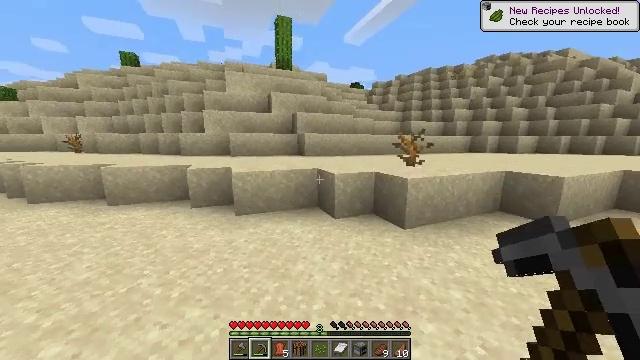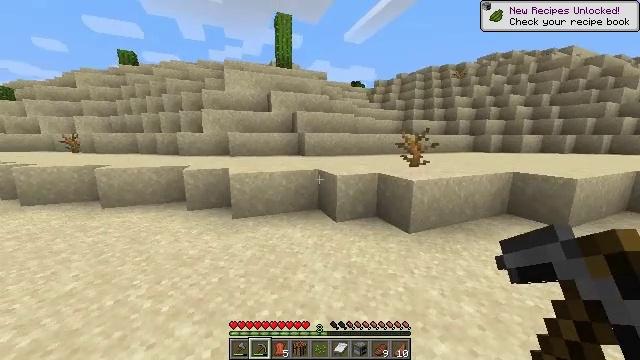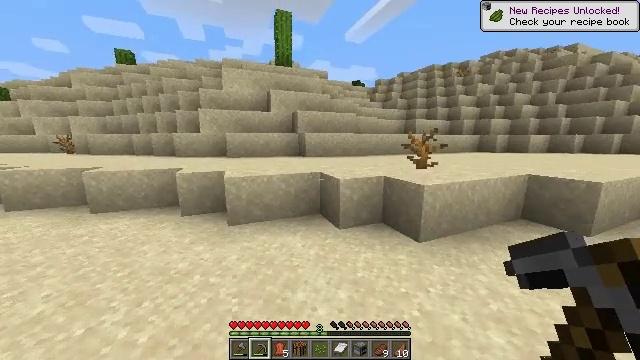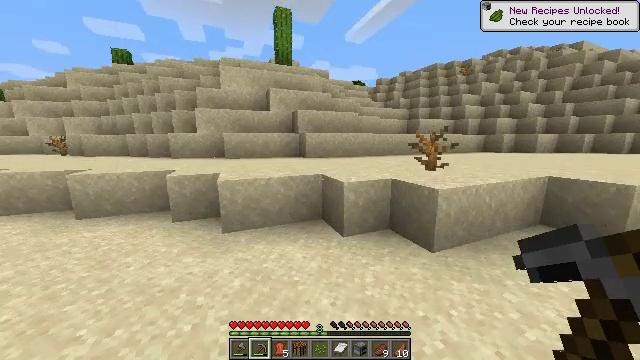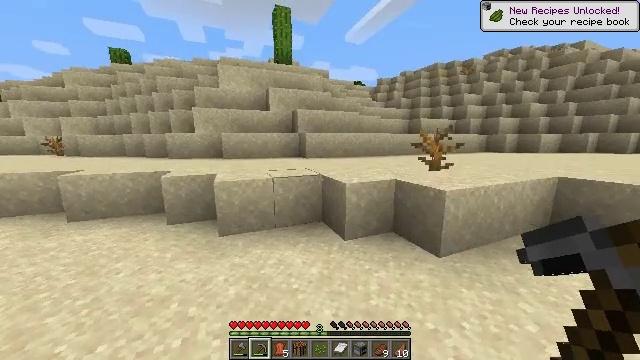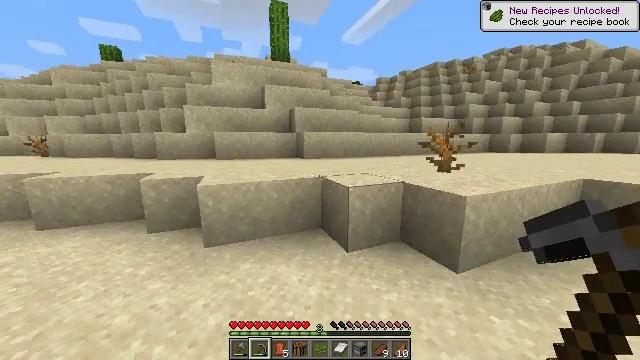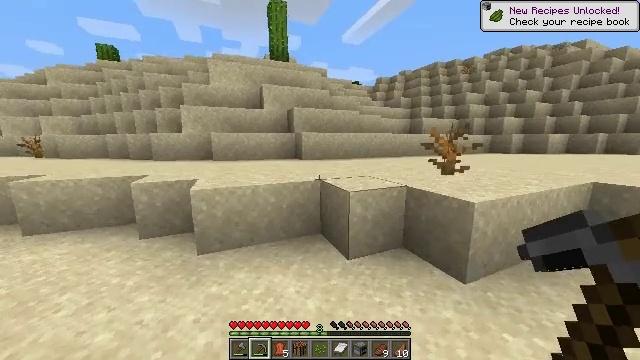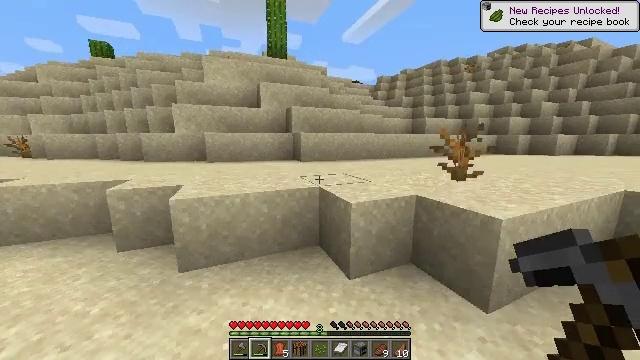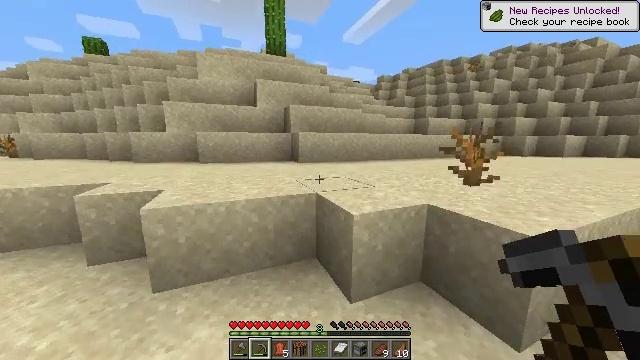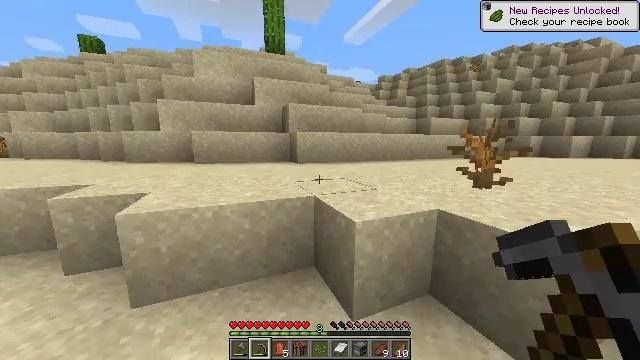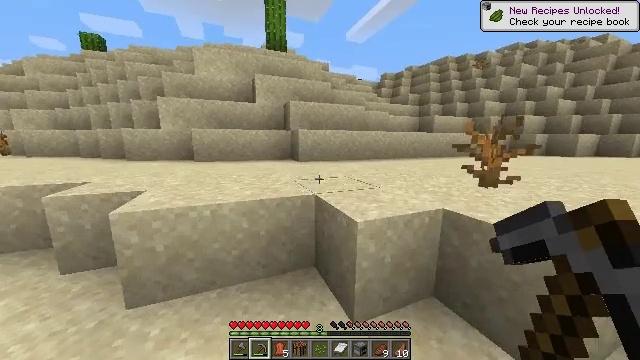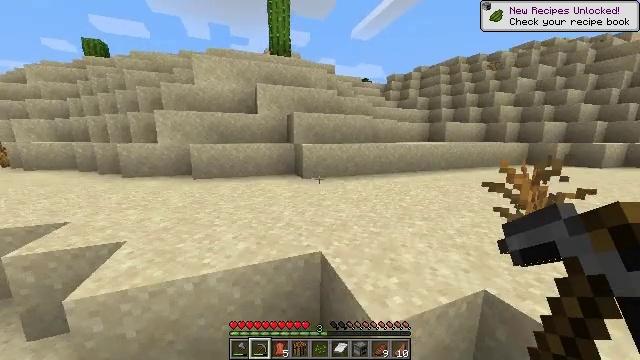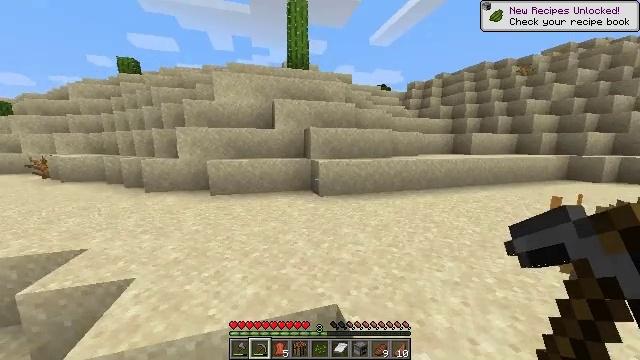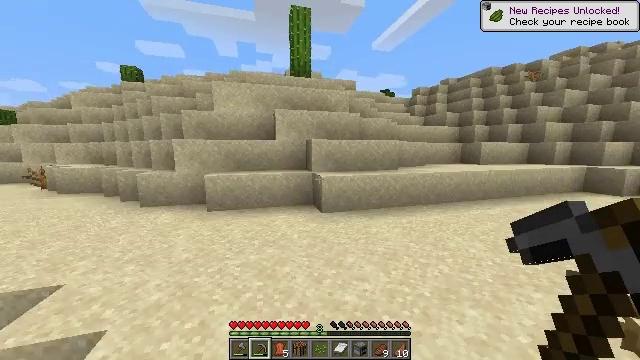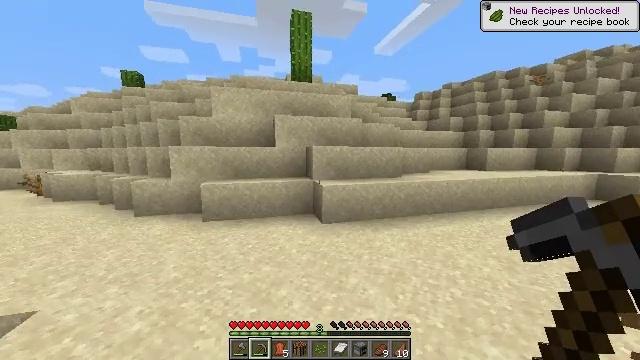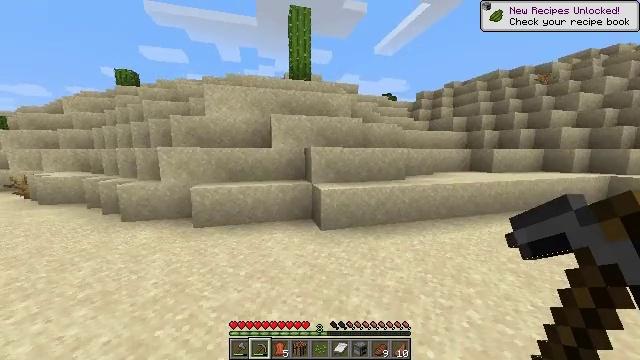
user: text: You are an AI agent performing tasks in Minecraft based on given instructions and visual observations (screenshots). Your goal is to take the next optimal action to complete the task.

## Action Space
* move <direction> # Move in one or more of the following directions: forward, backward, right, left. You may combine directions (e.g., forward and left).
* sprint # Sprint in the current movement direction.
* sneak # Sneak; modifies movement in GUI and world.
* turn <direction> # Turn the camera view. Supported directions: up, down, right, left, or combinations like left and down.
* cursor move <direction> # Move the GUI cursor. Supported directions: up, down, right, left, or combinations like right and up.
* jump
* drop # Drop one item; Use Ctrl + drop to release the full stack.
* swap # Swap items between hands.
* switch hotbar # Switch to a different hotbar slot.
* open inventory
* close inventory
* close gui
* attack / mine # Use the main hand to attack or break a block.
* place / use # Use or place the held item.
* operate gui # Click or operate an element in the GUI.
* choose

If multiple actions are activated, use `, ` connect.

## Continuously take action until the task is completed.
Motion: motion action
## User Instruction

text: Kill the rabbit.
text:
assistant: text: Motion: move forward, sprint
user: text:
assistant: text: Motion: move forward, sprint
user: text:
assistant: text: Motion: move forward, sprint
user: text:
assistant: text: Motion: move forward, sprint
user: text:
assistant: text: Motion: move forward, sprint
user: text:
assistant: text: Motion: move forward, sprint
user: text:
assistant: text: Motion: move forward, sprint
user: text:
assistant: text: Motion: move forward, sprint
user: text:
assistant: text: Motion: move forward, sprint
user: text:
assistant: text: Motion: move forward, sprint, jump
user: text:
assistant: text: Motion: move forward, sprint, turn left, jump
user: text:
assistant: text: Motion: move forward, sprint, turn left and up, jump
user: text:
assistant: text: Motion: move forward, sprint, jump
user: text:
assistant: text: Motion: move forward, sprint
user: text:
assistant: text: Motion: move forward, sprint
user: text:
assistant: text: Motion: move forward, sprint
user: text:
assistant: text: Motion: move forward, sprint, turn right
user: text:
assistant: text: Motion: move forward, sprint, turn right and down
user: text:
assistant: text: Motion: move forward, sprint, turn right and down
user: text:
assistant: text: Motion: move forward, sprint
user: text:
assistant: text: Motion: move forward, sprint, jump
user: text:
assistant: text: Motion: move forward, sprint, jump
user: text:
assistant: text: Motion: move forward, sprint, jump
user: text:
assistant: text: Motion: move forward, sprint, jump
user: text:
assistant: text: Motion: move forward, sprint, jump
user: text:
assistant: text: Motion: move forward, sprint, jump
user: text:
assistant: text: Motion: move forward, sprint, jump
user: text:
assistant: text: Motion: move forward, sprint, jump
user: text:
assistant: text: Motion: move forward, sprint, jump
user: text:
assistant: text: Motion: move forward, sprint, jump